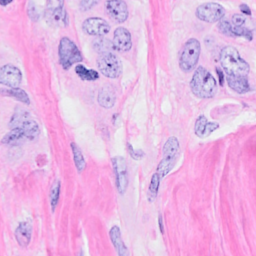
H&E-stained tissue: Breast